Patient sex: M
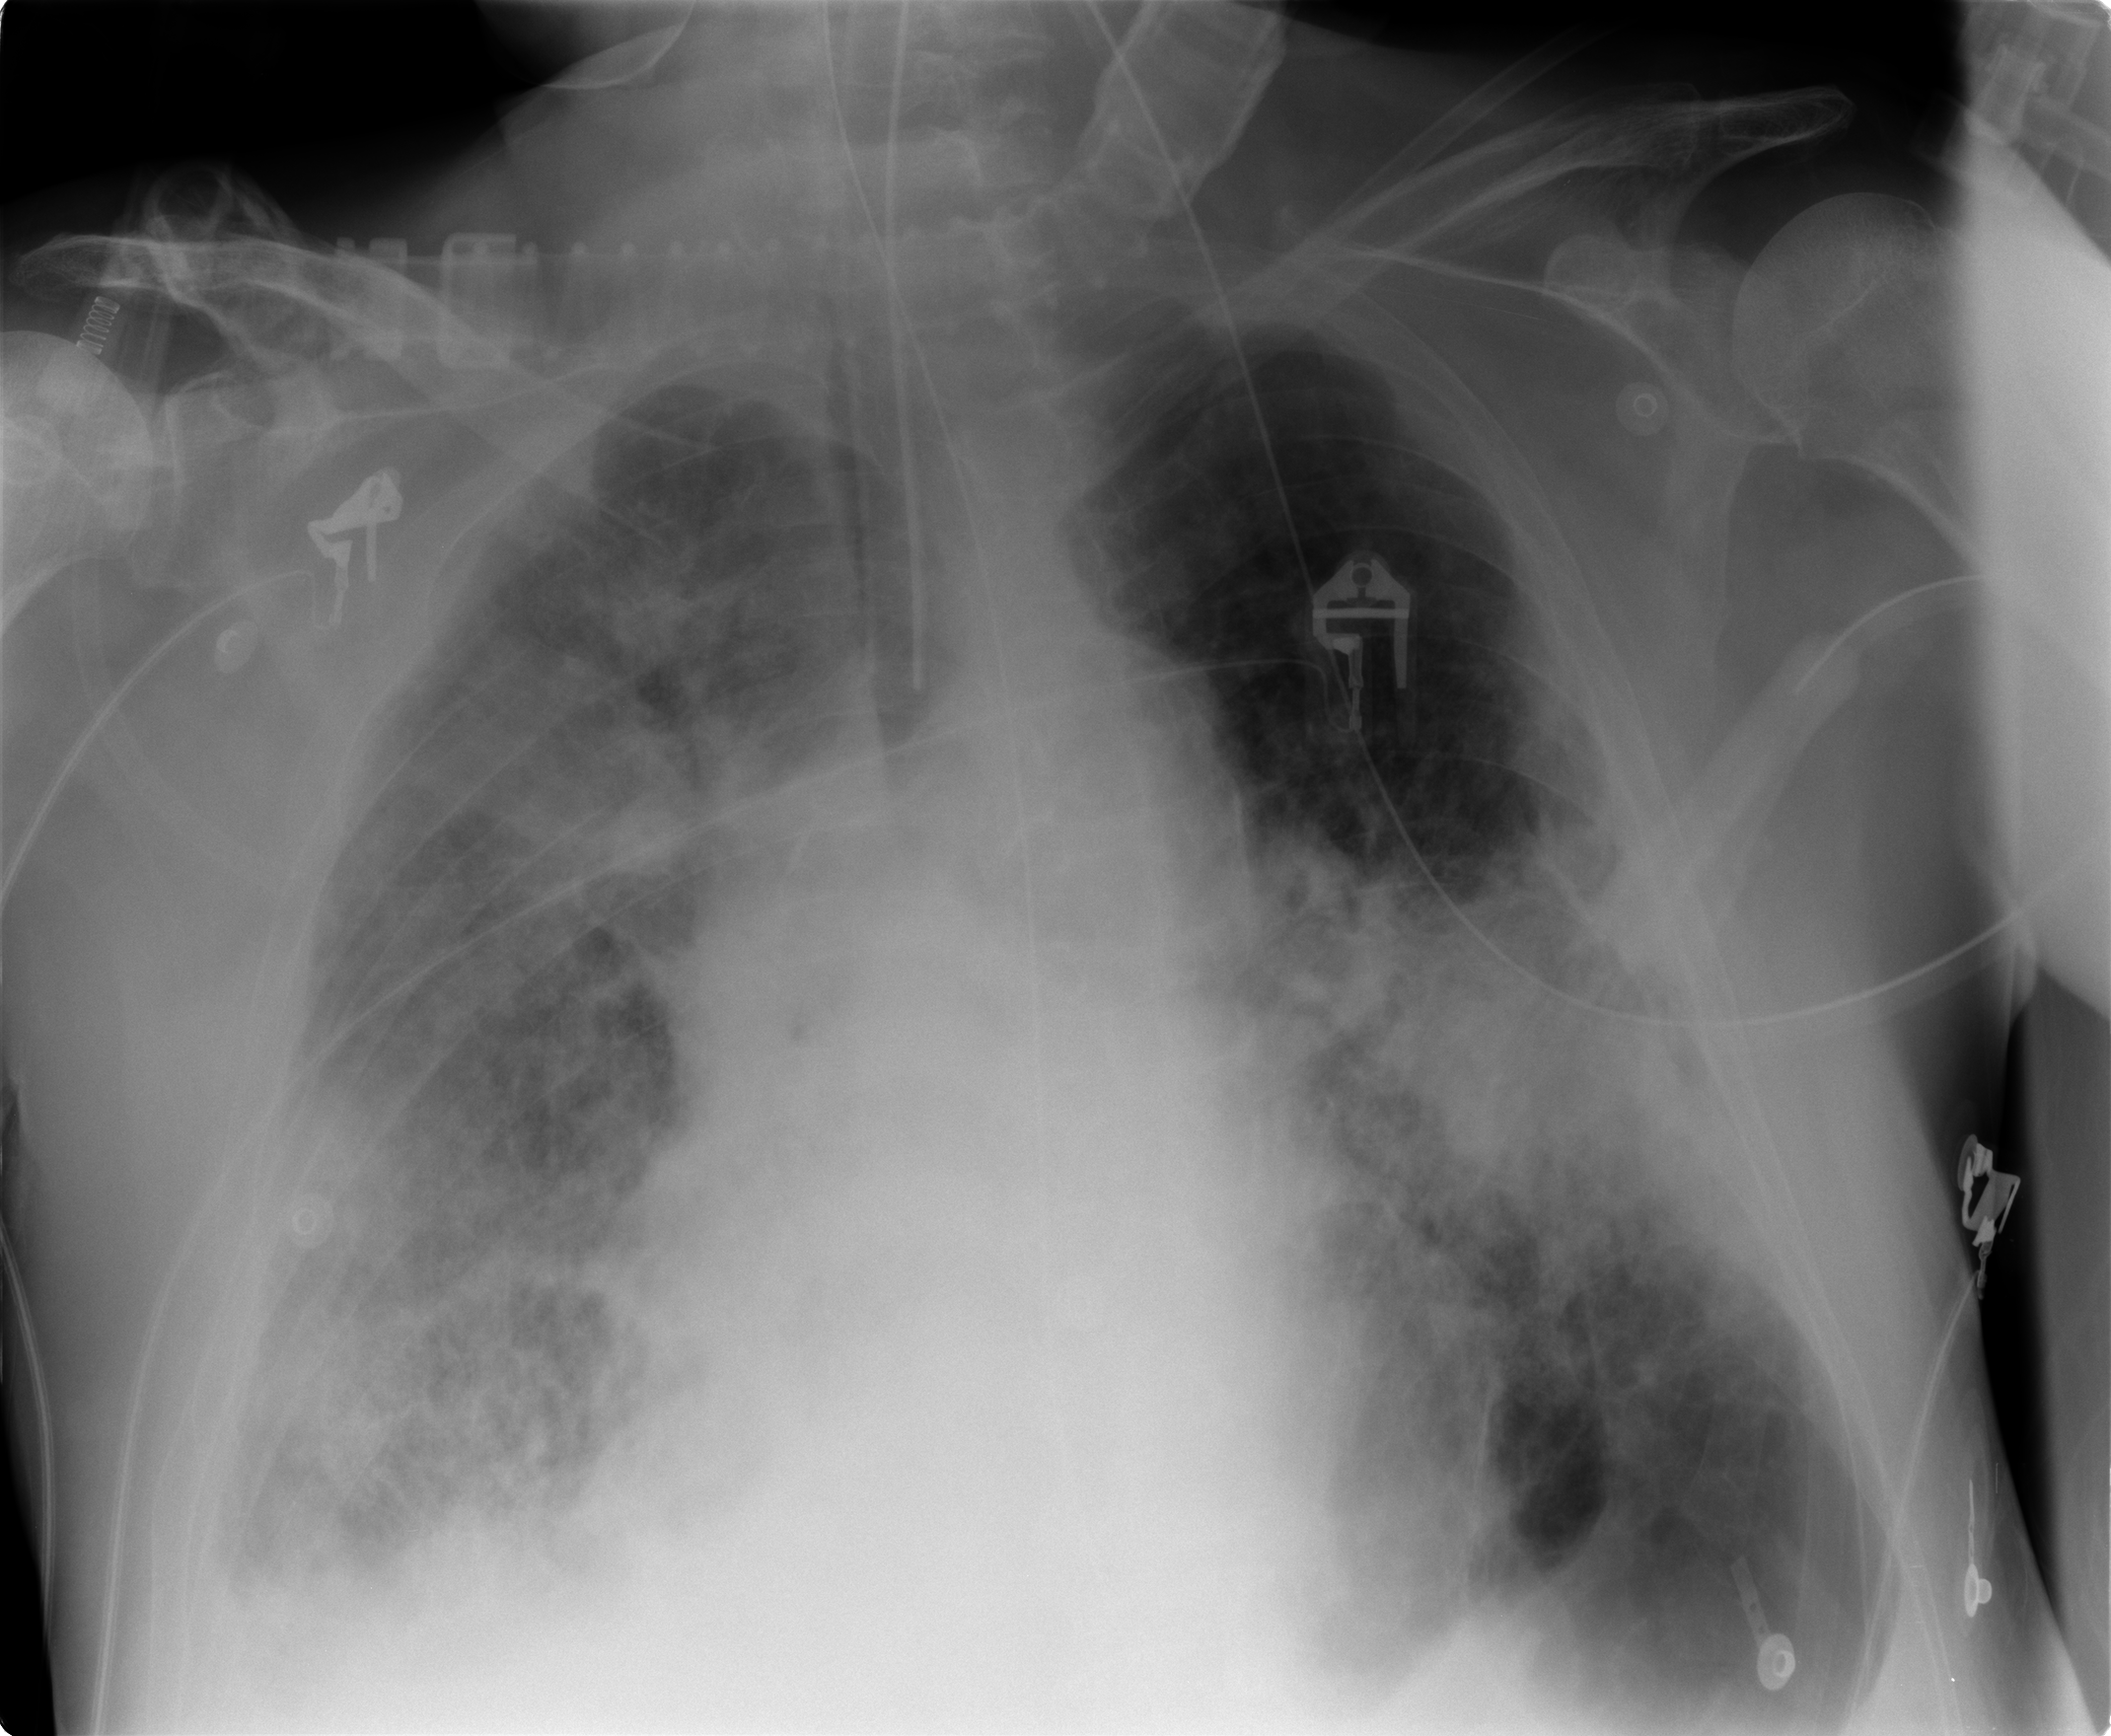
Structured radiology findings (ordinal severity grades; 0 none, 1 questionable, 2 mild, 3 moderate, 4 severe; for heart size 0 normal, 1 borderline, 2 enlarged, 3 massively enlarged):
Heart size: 2
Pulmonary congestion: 1
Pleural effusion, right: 2
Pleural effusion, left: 2
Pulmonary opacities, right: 2
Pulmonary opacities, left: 2
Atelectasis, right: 2
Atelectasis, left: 2